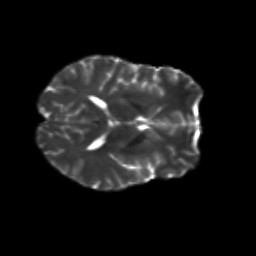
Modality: T2w
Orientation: axial
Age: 21
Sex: female
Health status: healthy
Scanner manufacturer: siemens
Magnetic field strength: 3 T
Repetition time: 8.6 s
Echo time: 0.095 s